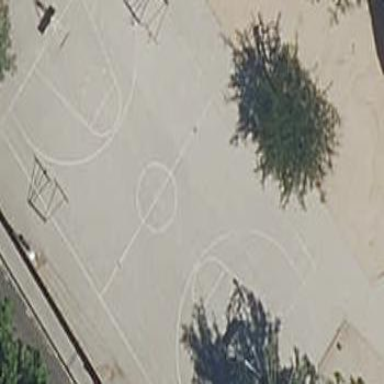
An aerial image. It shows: Basketball court on leisure land pitch.